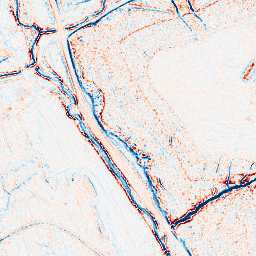
Category: edge_preserving
Decomposition family: anisotropic_diffusion
Decomposition parameters: iterations: 20
kappa: 50
gamma: 0.05
Upsampling method: edge_directed
Upsampling parameters: scale: 2
Upsampling scale: 2